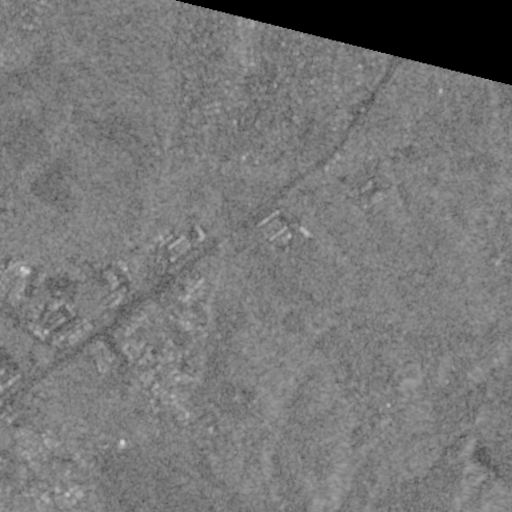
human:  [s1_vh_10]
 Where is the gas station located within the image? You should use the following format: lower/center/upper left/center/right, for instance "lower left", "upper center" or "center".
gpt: The gas station is located in the upper center of the image.
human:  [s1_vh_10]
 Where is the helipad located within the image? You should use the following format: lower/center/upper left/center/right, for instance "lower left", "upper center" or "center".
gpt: The helipad is located in the center left of the image.
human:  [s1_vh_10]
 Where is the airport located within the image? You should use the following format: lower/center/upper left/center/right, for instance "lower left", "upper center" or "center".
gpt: There is no airport in the image.

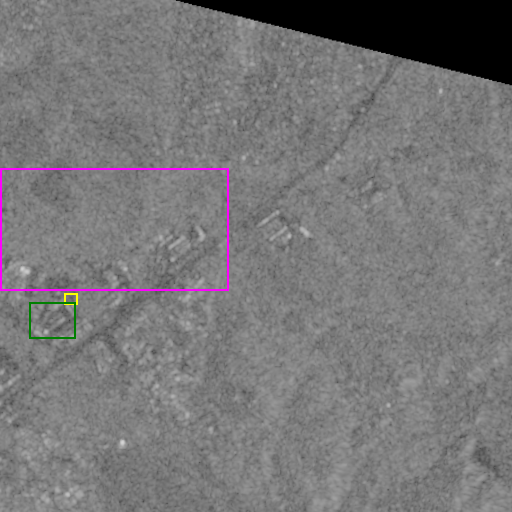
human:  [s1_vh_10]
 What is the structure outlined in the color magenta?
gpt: The structure outlined in magenta is a park.
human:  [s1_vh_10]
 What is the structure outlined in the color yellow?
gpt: The structure outlined in yellow is a parking lot.
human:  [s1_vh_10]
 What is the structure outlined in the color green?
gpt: The structure outlined in green is a building.
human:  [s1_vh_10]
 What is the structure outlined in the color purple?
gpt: There is no purple outline.